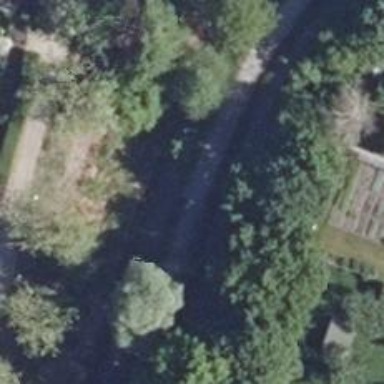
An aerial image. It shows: Compacted footway.